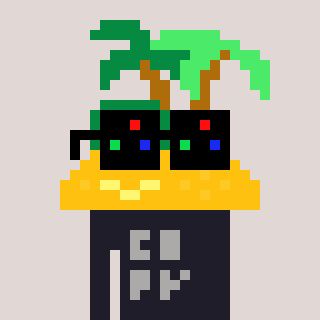
a pixel art character with square black sunglasses, a island-shaped head and a grayscale-colored body on a warm background